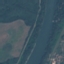
Land use / land cover: River